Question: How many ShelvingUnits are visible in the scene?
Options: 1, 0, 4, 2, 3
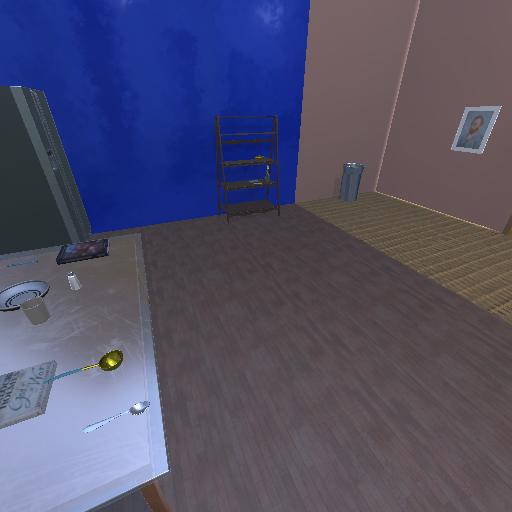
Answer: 1